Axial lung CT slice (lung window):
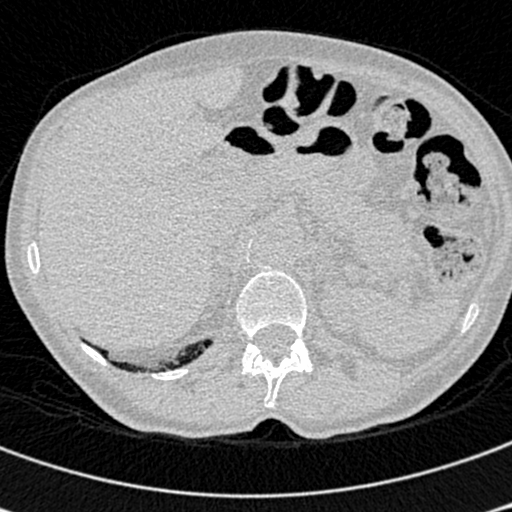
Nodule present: no